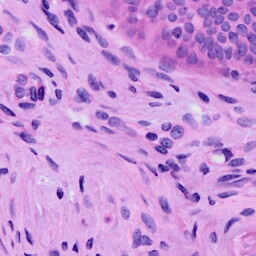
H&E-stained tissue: Cervix